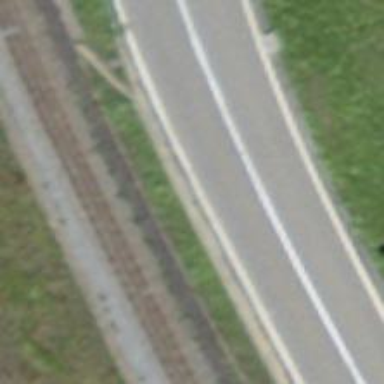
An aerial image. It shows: Bus stop along the road.